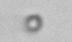
Label: nanoplankton_mix